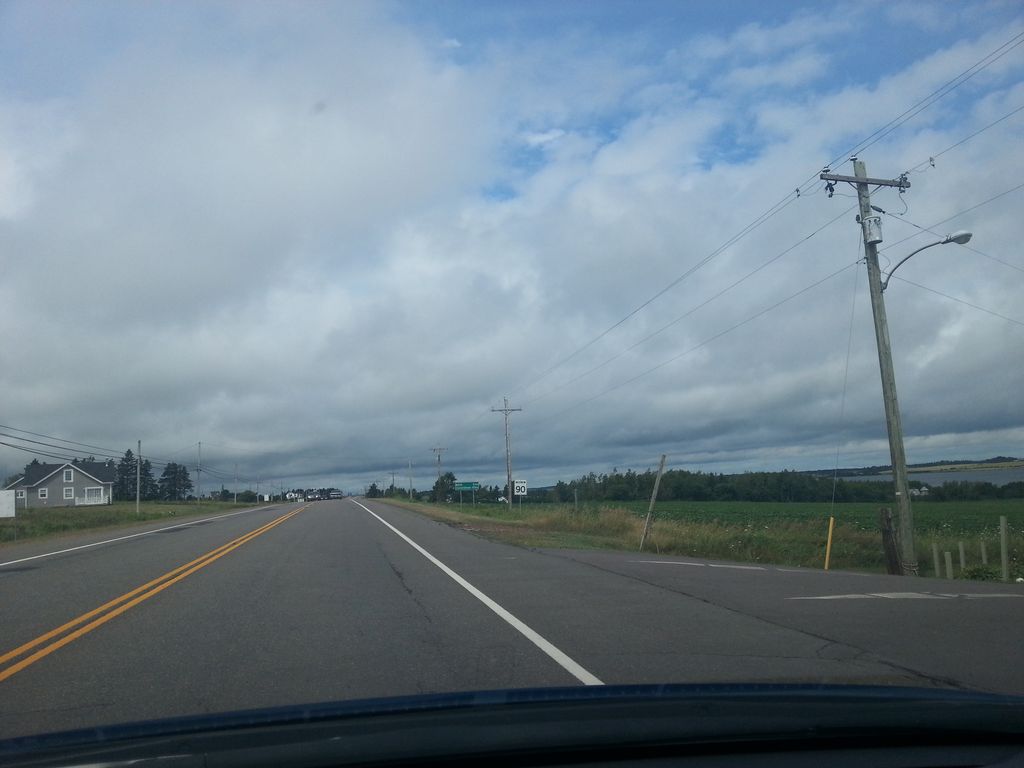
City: charlottetown